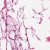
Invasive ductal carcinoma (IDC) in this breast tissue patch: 0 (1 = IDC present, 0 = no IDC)